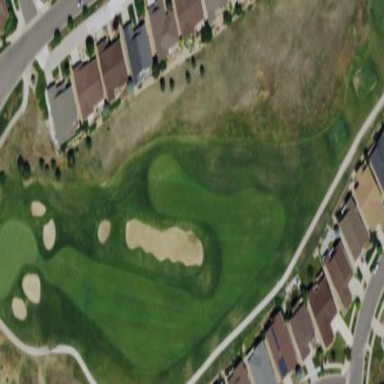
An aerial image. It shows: Rough area on grassy golf course.